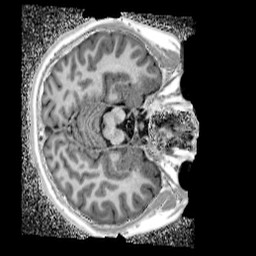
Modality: UNIT1_denoised
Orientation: axial
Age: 12
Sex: female
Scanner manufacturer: siemens
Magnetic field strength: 3 T
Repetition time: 4 s
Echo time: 0.00299 s